Aerial crown-view tile of a tropical tree (Barro Colorado Island, Panama), acquired 20241216:
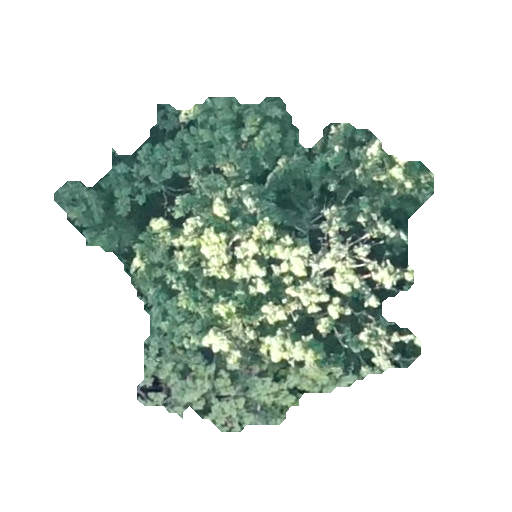
Species: Lonchocarpus heptaphyllus
GBIF accepted scientific name: Lonchocarpus heptaphyllus
Crown area: 117.635 m²